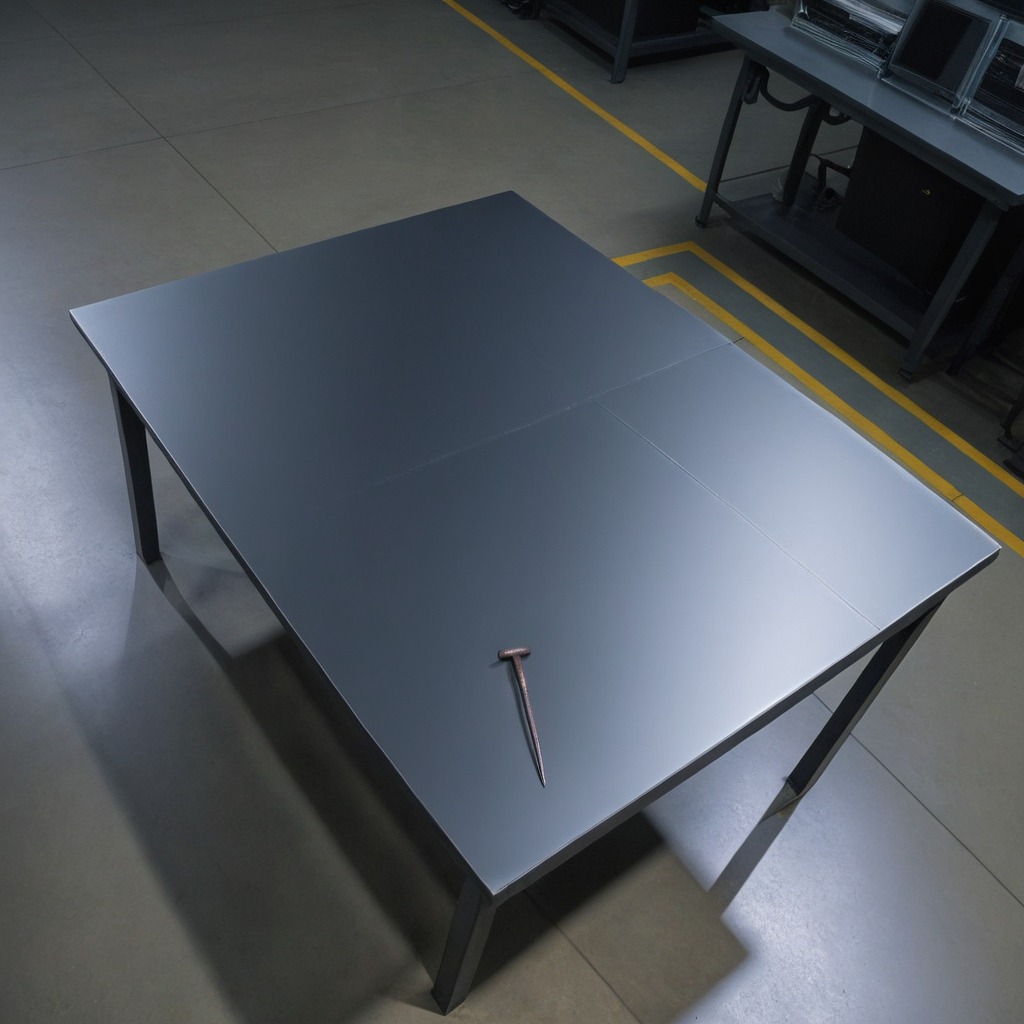
A nail is lying on a clean empty table in the basement in the evening soft directional lighting on the tabletop realistic grain studio-quality clarity centered framing